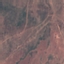
Label: HerbaceousVegetation